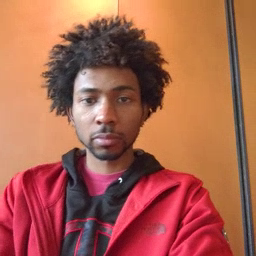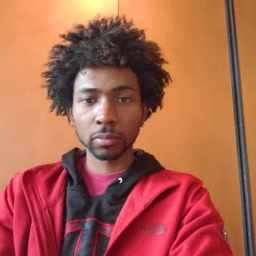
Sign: yes